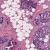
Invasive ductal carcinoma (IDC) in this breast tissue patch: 1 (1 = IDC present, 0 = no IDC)